Question: Here is my Employee class.
'''
public class Employee
{
public string LastName { get; set; }
public string FirstName { get; set; }
public bool Fire { get; set; }
}
'''
This is how XAML is setup.
'''
<Window x:Class="WpfApplication1.MainWindow"
xmlns="http://schemas.microsoft.com/winfx/2006/xaml/presentation"
xmlns:x="http://schemas.microsoft.com/winfx/2006/xaml"
Title="MainWindow" Height="350" Width="525">
<Grid Loaded="EmployeesGridLoaded">
<DataGrid x:Name="gEmployees" HorizontalAlignment="Left" Margin="10,10,0,0"
VerticalAlignment="Top" AlternatingRowBackground="LightBlue" AlternationCount="2" AutoGenerateColumns="False" Grid.Row="0">
<DataGrid.Columns>
<DataGridCheckBoxColumn Header="Fire" Binding="{Binding Fire}" Width="1*" />
<DataGridTextColumn Header="Last Name" Binding="{Binding LastName}" Width="3*" />
<DataGridTextColumn Header="First Name" Binding="{Binding FirstName}" Width="3*" />
</DataGrid.Columns>
</DataGrid>
</Grid>
</Window>
'''
And finally here is the EmployeesGridLoaded method.
private void EmployeesGridLoaded(object sender, RoutedEventArgs e)
'''
{
List<Employee> Employees = new List<Employee>()
{
new Employee() { Fire = false, LastName = "Silly", FirstName = "Dude" },
new Employee() { Fire = false, LastName = "Mean", FirstName = "Person" },
};
gEmployees.ItemsSource = Employees;
}
'''
}
Through this grid, my goal is that last & first name columns should be read-only. I also don't want to have ability to add a new row but I want the Fire column as editable, so that I can choose which employees I want to fire. Below is what I am getting.

I know that I can set binding mode to One-way which will make last and first name columns non-ediable but with that I still get an extra empty row in the grid. Can you please help me solve this problem so that I can start firing employees?
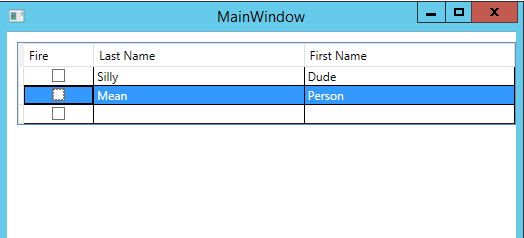
Answer: The empty line is for adding new rows. You need to set this attribute in the 'DataGrid':
'''
<DataGrid CanUserAddRows="False" />
'''